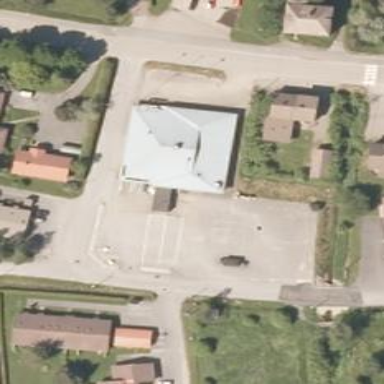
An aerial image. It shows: Supermarket.